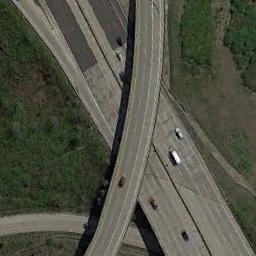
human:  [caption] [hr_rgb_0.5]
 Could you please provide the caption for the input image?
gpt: The directional overpass is over the roads on the green space .

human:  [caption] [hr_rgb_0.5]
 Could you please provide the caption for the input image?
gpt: The overpass is next to some trees with some cars .

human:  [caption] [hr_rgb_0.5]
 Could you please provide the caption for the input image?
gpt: The perimeter of the overpasses is completely covered by vegetation .

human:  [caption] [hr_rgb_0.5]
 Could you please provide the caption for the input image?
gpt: Several cars are on the road under the overpass .

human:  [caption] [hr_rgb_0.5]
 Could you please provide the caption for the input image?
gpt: There are green meadows around the overpass .